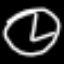
Label: clock